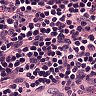
Metastatic tissue present: no